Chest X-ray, PA view. Patient: 46 years old, sex M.
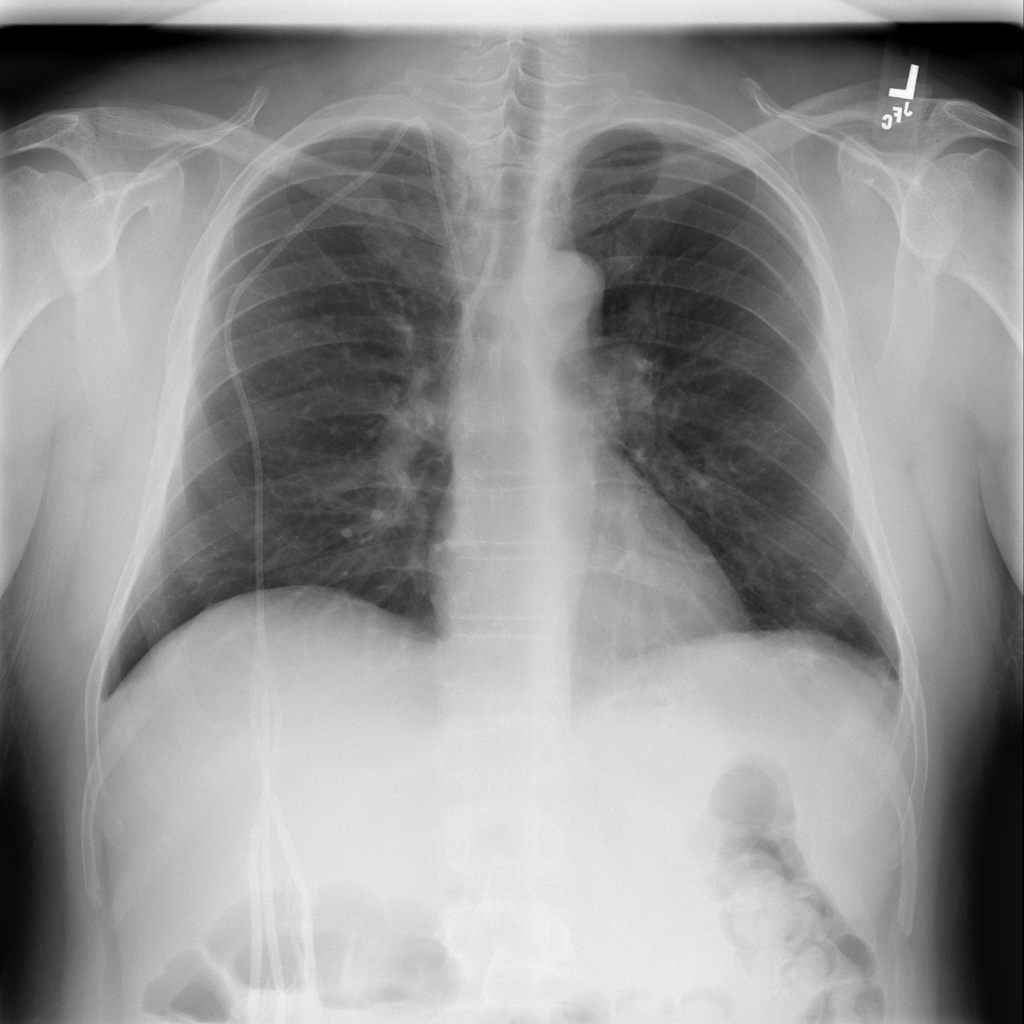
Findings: No Finding